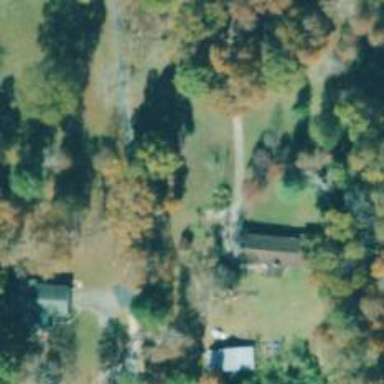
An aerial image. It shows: Driveway leading to service road.